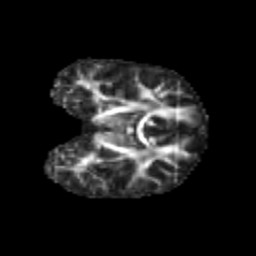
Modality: FA
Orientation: coronal
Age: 8
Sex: male
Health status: healthy